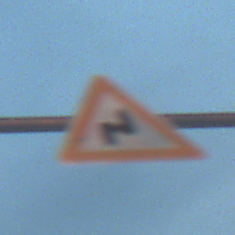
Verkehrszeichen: DoppelkurveRechts
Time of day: SunriseSunset
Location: Outdoor (Beach)
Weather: PartlyCloudy
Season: NotSpecified
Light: Natural